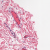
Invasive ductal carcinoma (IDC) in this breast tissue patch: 0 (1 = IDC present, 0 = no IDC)